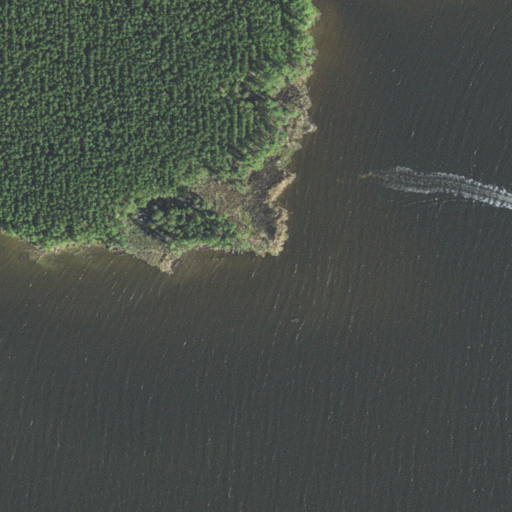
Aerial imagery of cape in North Carolina named Sage Point containing open water, evergreen forest, herbaceous wetlands, and woody wetlands